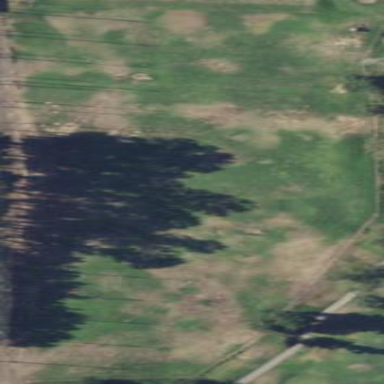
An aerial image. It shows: Rough area in golf course.